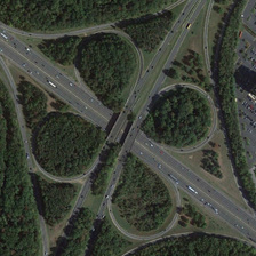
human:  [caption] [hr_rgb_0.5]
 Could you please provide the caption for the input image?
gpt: Structural symmetry of viaducts.

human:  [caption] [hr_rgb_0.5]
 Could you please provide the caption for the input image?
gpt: Symmetrical structure of bridge

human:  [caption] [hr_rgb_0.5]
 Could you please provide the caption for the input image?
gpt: Symmetry of viaduct structure.

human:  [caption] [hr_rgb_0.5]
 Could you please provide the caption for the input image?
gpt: Structural symmetry of viaducts.

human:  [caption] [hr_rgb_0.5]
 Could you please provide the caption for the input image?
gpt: Structural symmetry of viaducts.